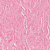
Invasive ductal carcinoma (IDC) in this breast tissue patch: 0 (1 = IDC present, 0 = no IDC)